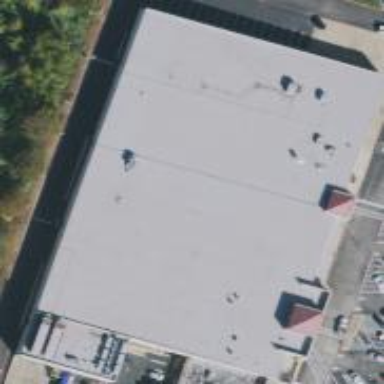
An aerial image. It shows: Retail building.